Interaction volume radius: 5 \u00c5
Interaction volume height: 20 \u00c5
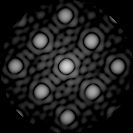
Disorder parameter: 0.0628